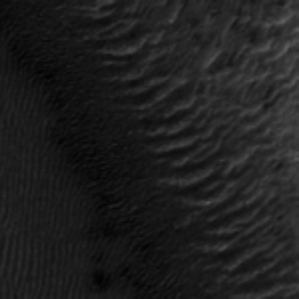
Label: frost